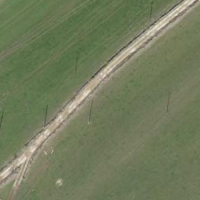
EUNIS habitat code: 52
Species observed at this site:
Rhamnus cathartica